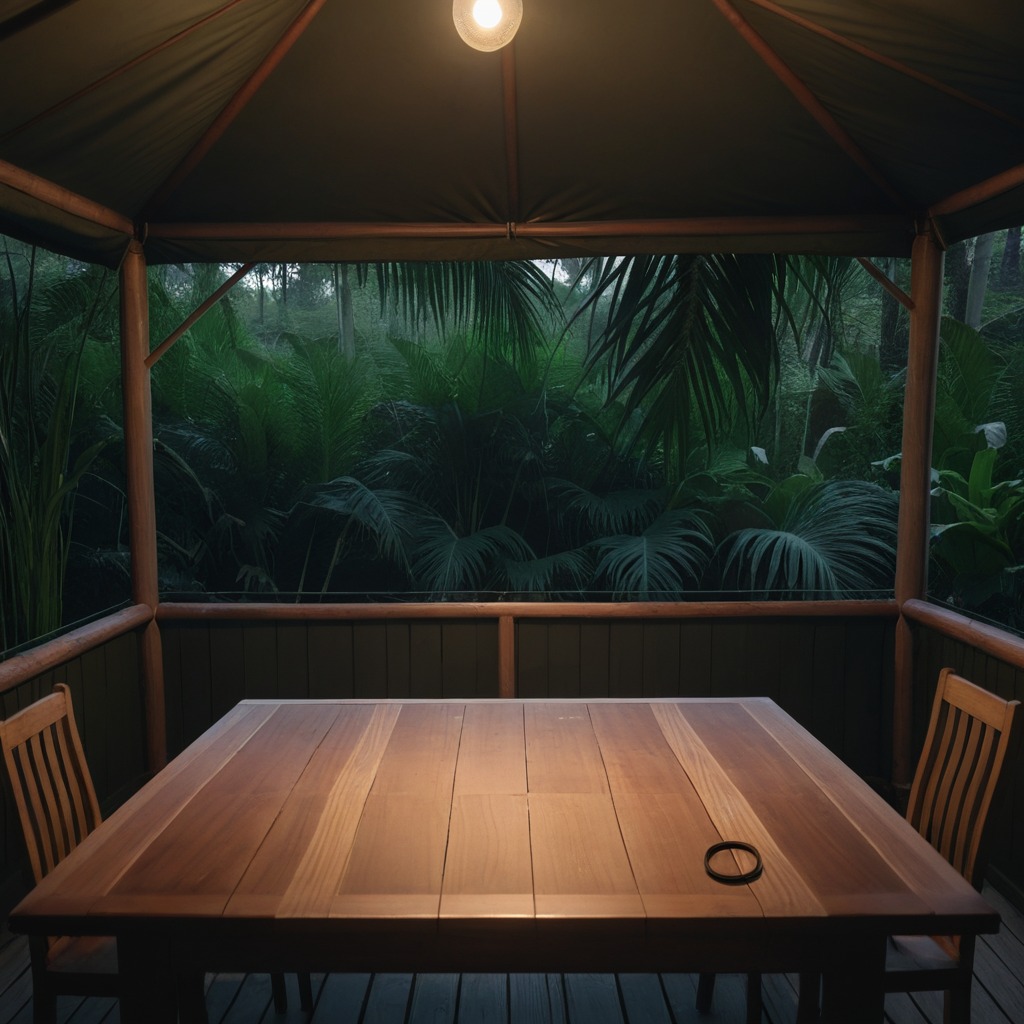
A rubber O-ring is lying on a wooden table inside a jungle field workshop tent at night.